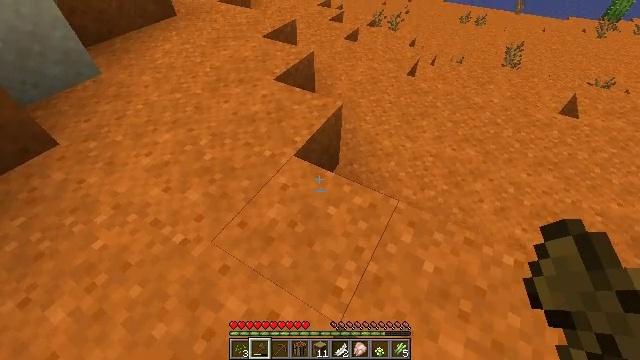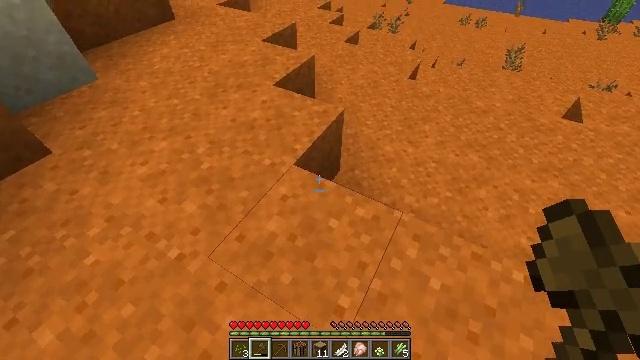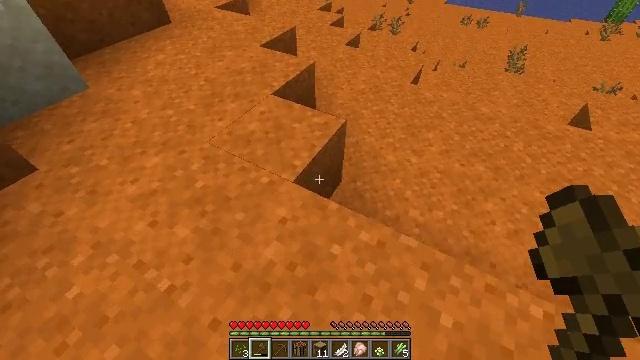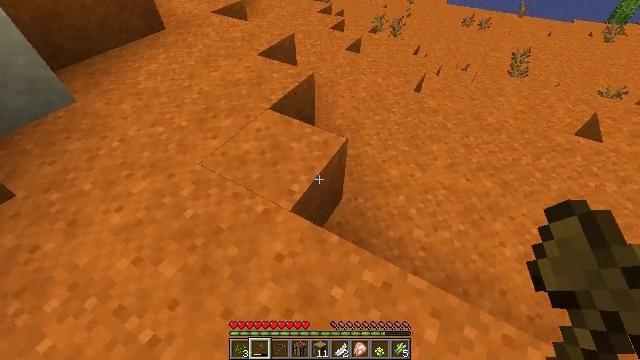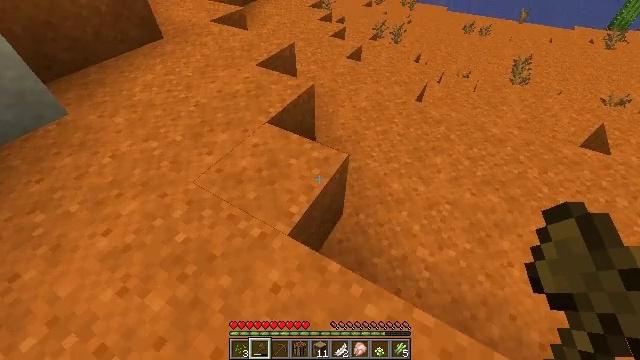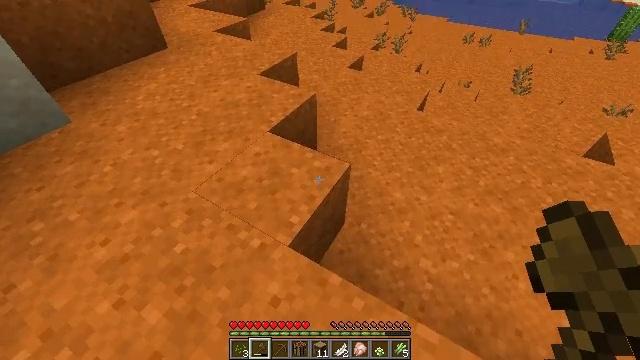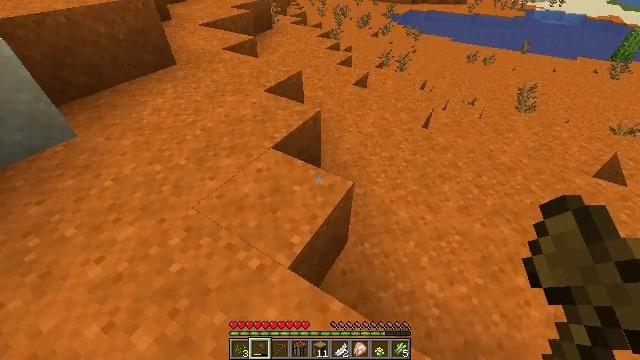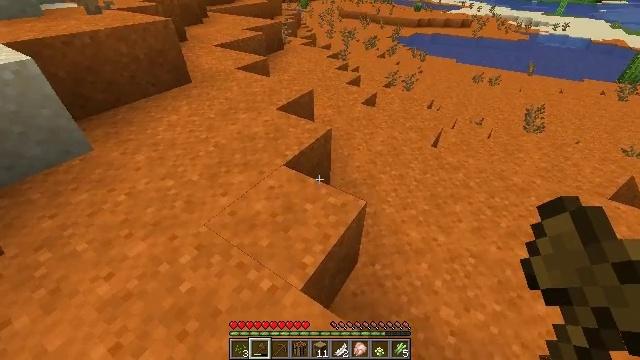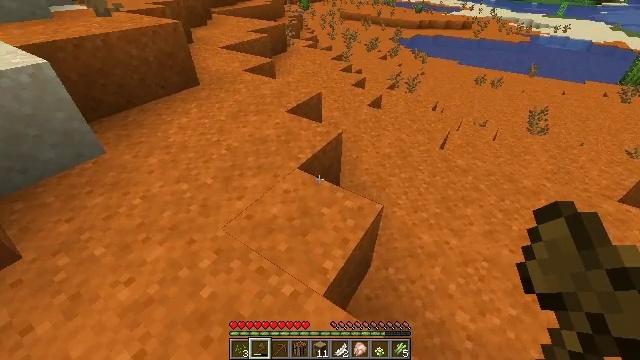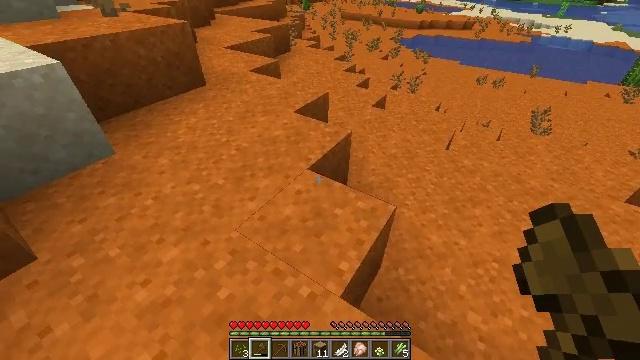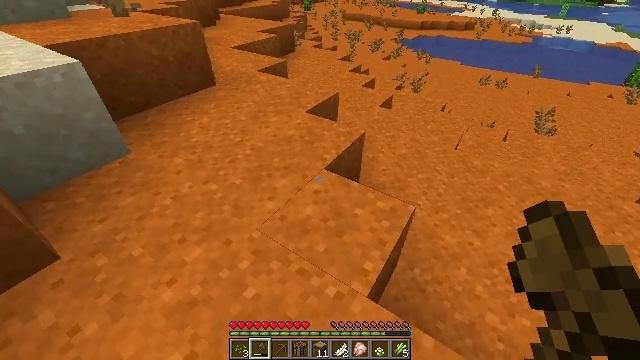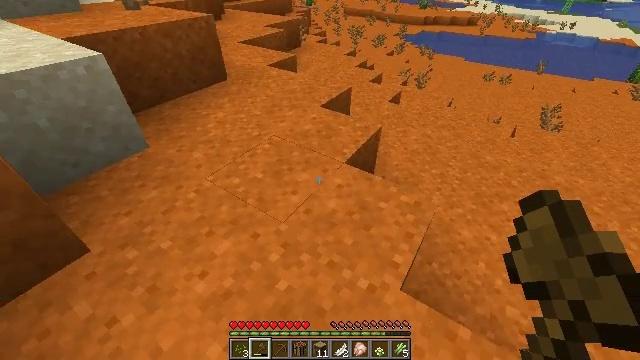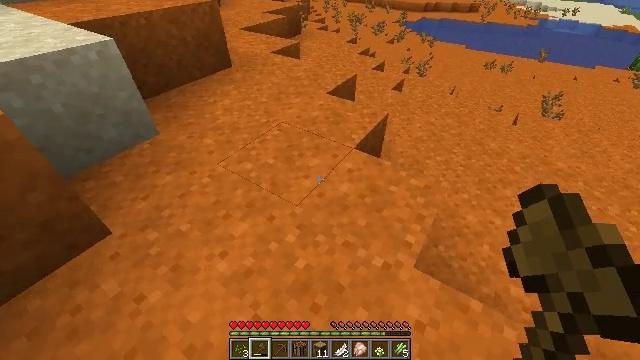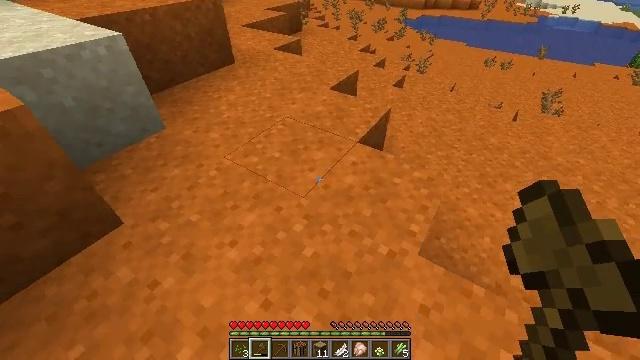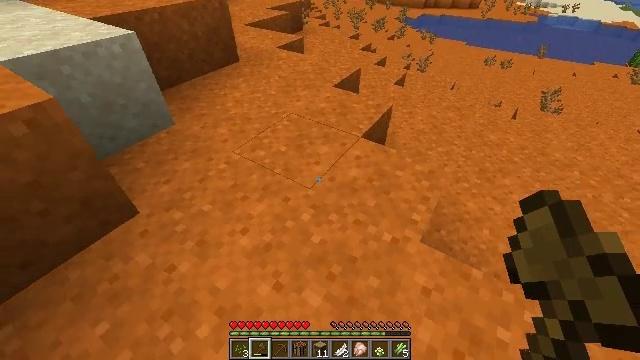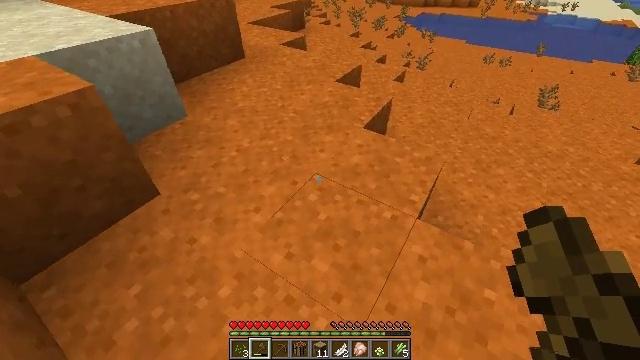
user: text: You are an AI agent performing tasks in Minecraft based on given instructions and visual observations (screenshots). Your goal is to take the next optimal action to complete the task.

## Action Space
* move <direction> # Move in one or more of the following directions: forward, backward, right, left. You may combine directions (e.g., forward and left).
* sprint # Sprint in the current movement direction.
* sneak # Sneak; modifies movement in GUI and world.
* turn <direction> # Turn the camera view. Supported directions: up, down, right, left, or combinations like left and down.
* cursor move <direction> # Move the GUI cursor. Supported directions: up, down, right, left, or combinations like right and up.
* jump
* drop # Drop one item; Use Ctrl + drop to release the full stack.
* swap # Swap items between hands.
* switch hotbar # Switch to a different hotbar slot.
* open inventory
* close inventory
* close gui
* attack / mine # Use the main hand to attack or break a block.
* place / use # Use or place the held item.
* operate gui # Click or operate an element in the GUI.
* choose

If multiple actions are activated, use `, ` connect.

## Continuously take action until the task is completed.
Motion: motion action
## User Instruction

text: Harvest the dead bush.
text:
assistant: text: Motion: move forward
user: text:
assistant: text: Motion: move forward
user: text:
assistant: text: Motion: move forward
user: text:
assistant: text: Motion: no_op
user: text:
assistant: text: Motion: turn up
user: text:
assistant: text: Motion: turn left and up
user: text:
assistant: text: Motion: move left, turn left and up
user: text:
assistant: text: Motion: move left
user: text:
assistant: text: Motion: move left
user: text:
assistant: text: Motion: move left
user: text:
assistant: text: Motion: move left
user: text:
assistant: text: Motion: move back, turn down
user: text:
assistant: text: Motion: move back
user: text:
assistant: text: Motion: move back
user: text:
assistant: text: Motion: move back
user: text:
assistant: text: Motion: move back and move right
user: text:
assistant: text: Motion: move back and move right
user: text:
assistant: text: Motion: move back and move right, turn left
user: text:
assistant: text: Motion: move back and move right, turn left
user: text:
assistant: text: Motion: move right, turn left and up
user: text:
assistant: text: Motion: move right, turn left and up
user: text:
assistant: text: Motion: move right, turn left and up
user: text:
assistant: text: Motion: move forward, turn left and up
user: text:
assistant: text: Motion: move forward, turn left and up
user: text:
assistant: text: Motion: move forward
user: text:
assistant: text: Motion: move forward
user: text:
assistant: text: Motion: move forward
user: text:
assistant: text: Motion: move forward
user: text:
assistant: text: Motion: no_op
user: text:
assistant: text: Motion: no_op